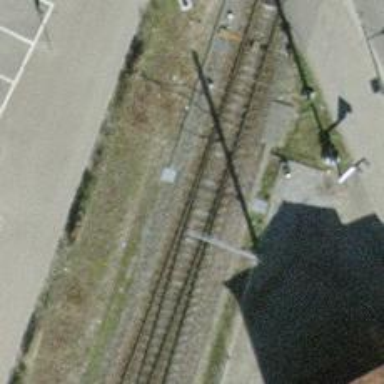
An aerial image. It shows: Railway switch.